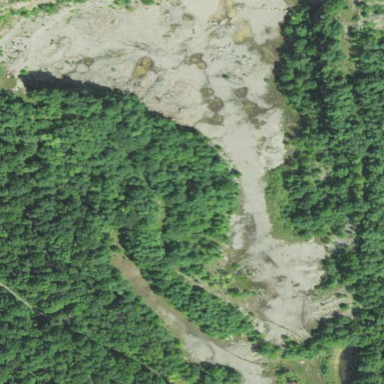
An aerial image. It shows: Quarry area that is man-made.